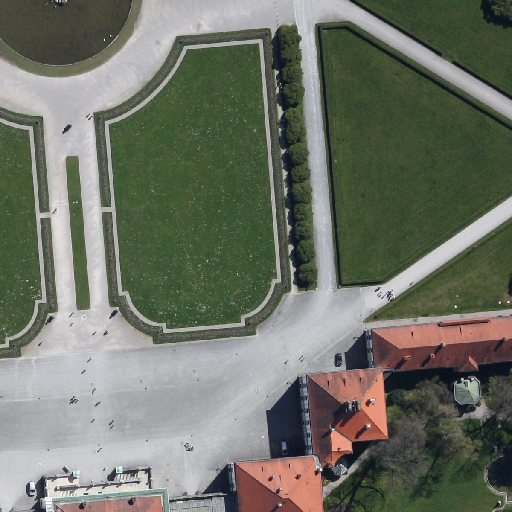
Referring expression: impervious surface